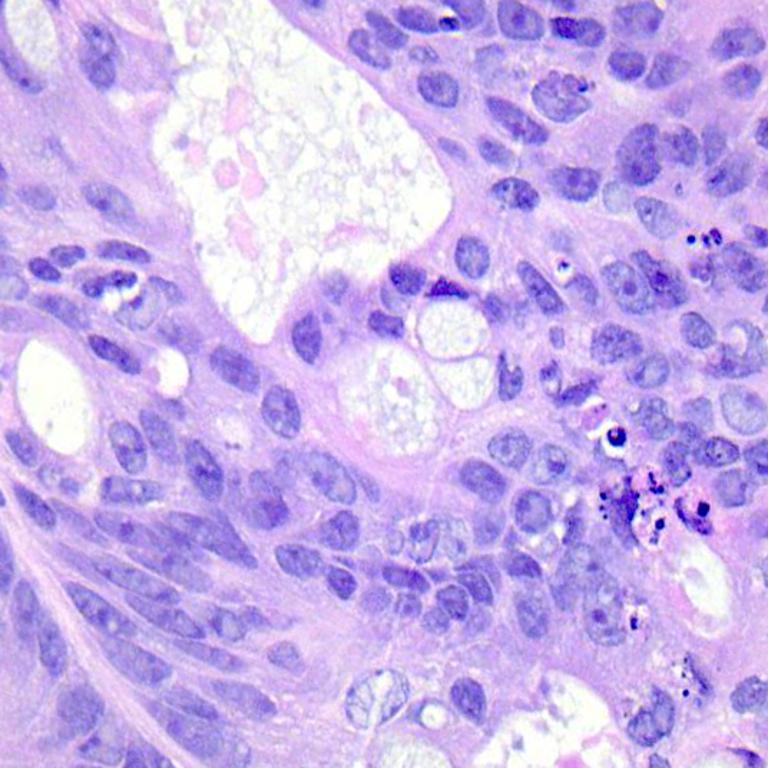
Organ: colon
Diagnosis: adenocarcinomas